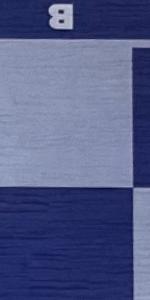
Label: Empty